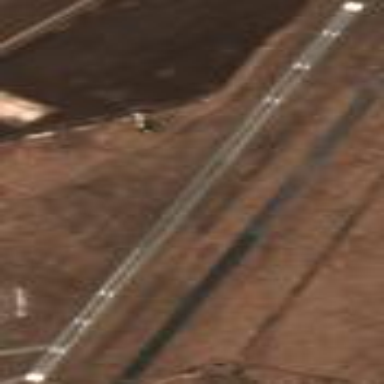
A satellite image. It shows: Concrete runway at the airport.